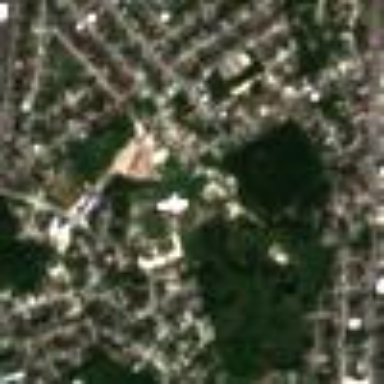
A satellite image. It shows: Residential area within subdivision.